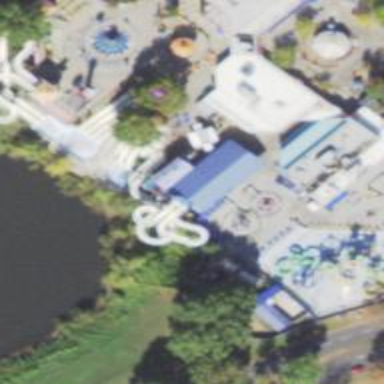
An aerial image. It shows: Water slide attraction.